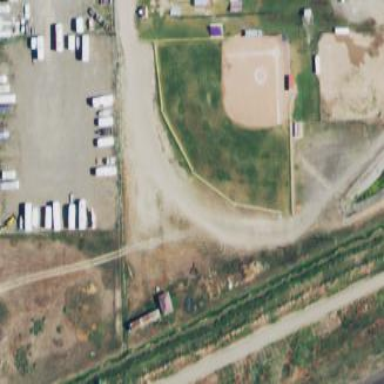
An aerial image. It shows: Softball pitch for leisure land activities.